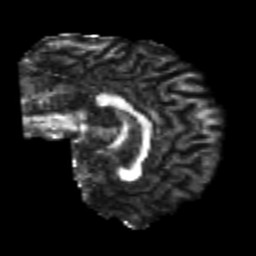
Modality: FA
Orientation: sagittal
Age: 24
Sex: male
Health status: healthy
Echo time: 0.074 s